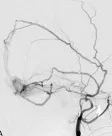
Cerebral angiography with a selective left external carotid artery (ECA) catheterization evidencing an AVF between branches of the external carotid artery and the superficial venous system. Venous congestion and reflux are evident in the Labbe vein and up until the posterior third of the superior sagittal sinus. (A) The meningeal branches of ECA in fistulous communication with the superior sagittal sinus and transverse sinus.
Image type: radiology (x_ray)